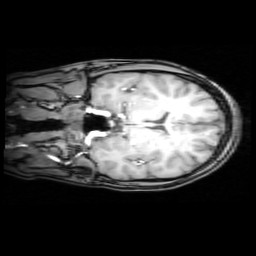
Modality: T1w
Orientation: coronal
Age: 23
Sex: female
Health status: healthy
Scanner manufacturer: philips
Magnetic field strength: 3 T
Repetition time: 0.012 s
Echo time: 0.0037 s